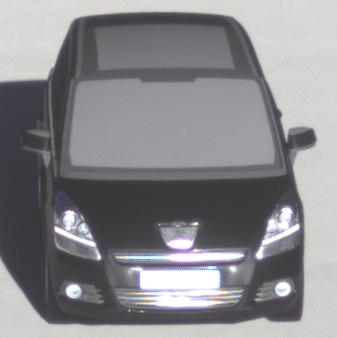
Make: Peugeot
Model: 5008 120 VTi
Detailed model: 5008 (I) Van
Model produced from: 2009/10
Model produced until: 2011/07
Doors: 5
Color: black
Road condition: dry road
Daytime: sunrise or sunset
Contrast: high contrast